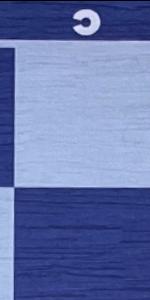
Label: Empty